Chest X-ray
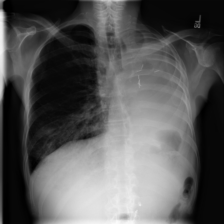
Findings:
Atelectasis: negative
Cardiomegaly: negative
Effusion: positive
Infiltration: positive
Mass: negative
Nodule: negative
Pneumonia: negative
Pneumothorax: negative
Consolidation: negative
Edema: negative
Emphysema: negative
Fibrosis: negative
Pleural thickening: negative
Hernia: negative